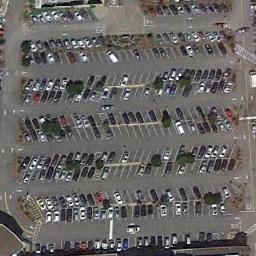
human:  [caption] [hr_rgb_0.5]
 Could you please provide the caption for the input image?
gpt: Seven rows of cars were parked in the parking lot .

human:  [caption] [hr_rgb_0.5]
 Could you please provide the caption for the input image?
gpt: There are many cars in the parking lot .

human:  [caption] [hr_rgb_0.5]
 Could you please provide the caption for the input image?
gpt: The parking lot has lots of parked cars of different colors .

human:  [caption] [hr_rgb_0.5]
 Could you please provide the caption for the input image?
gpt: There are some cars on the parking lot .

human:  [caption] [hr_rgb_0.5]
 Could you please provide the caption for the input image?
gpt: There are many cars and many empty space on the parking lot .